Question: To ask my question I have created an 'aspx' file containing a 'Button' and a 'DataList' with an :
'''
<asp:Button ID="Button1" runat="server" Text="Button" onclick="Button1_Click" />
<asp:DataList ID="DataList1" runat="server" DataKeyField="a"
DataSourceID="SqlDataSource1" >
<ItemTemplate>
a:
<asp:Label ID="aLabel" runat="server" Text='<%# Eval("a") %>' />
<br />
b:
<asp:Label ID="bLabel" runat="server" Text='<%# Eval("b") %>' />
<br />
</ItemTemplate>
</asp:DataList>
<asp:SqlDataSource ID="SqlDataSource1" runat="server"
ConnectionString="<%$ ConnectionStrings:probaConnectionString %>"
SelectCommand="SELECT [a], [b] FROM [PROBA_TABLE]"></asp:SqlDataSource>
'''
In my code behind I add 'TextBoxes' to the Items of the DataList. I add to every Item a TextBox in the Page_Load, and another TextBox in the Button Click 'eventhandler' as well.
'''
public partial class _Default : System.Web.UI.Page
{
protected void Page_Load(object sender, EventArgs e)
{
if (IsPostBack)
{
foreach (DataListItem item in DataList1.Items)
{
item.Controls.Add(new TextBox());
}
}
}
protected void Button1_Click(object sender, EventArgs e)
{
foreach (DataListItem item in DataList1.Items)
{
item.Controls.Add(new TextBox());
}
}
}
}
'''
This works fine except one thing. When I click the Button, the TextBoxes which were created in the Page_Load keep their Text value, but the TextBoxes which were created in the 'Button1_Click' lose their Text values. My real problem is more complicated than this, but I think solving this would help me a lot.

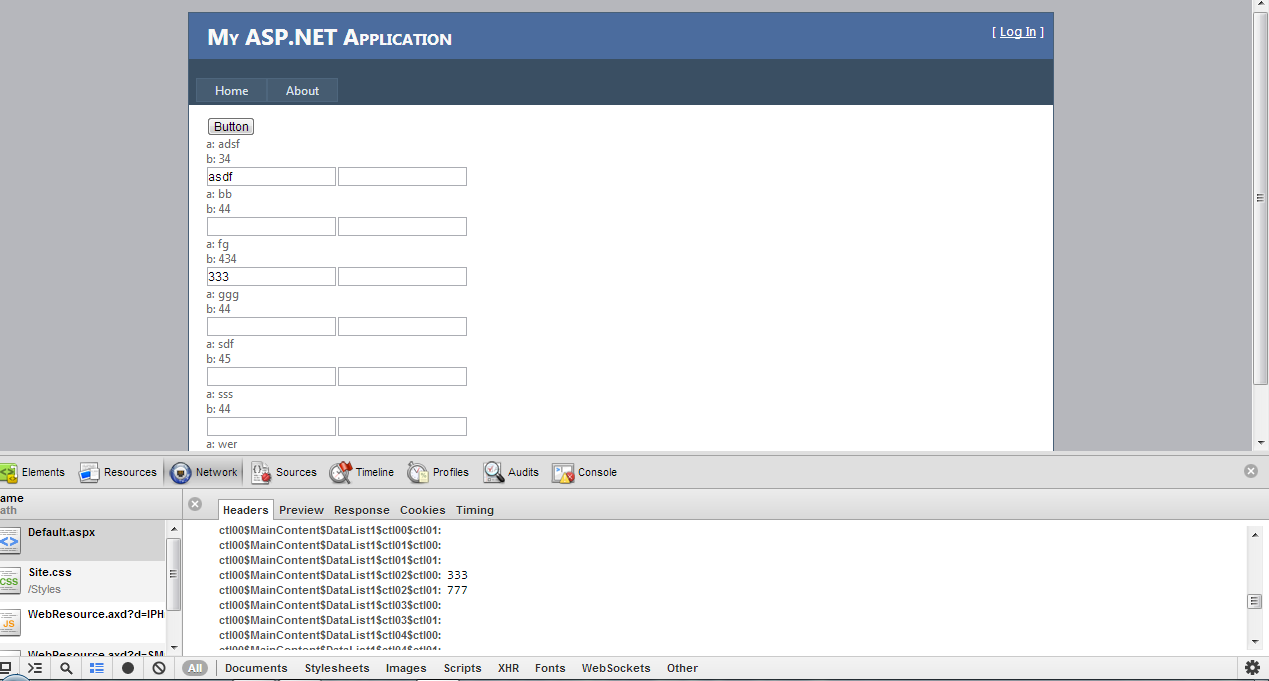
Answer: Each control that should receive data from page ViewState should be instantiated in or event handlers, because ViewState is persisted to controls and the rest control events (those events are triggered when ViewState changes are detected, so ViewState must be read before event is fired).
So the process should look like:
1. OnInit (static controls get created)
2. Static control content is deserialized from ViewState
3. OnLoad (create dynamic controls, in your case textboxes that you created in last Postback)
4. Dynamic control content is deserialized from ViewState
5. Click, Change and other events are fired according to changes detected comparing POST data and ViewState data
You can use hidden fields to save additional status information, and then in OnLoad you can read that info to recreate dynamically created controls.
Also, you should explicitly set ID property of your textboxes so that values can be properly persisted back, don't rely on ASP.Net.